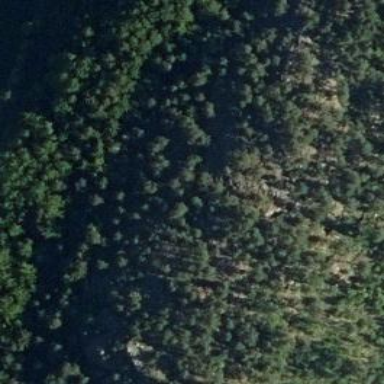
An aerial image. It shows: Cliff in nature.